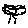
Label: tree